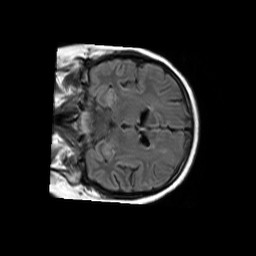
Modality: FLAIR
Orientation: coronal
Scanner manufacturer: philips
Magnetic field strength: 1.5 T
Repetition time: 11 s
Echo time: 0.14 s